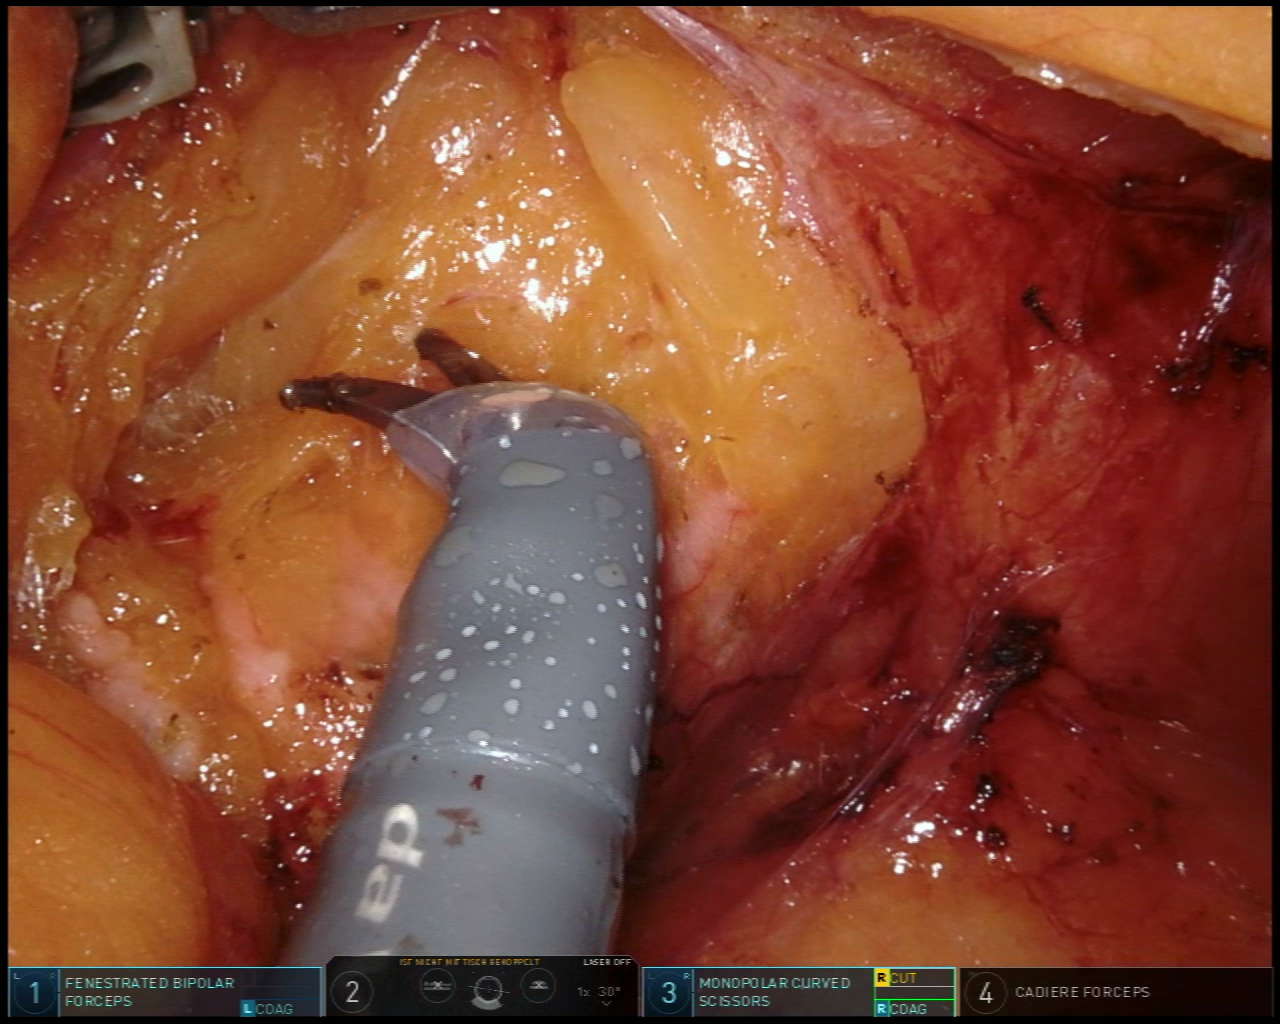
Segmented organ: pancreas
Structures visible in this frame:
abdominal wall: no
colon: no
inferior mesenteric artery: no
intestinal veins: no
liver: no
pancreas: yes
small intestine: no
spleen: no
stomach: no
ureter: no
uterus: no
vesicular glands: no